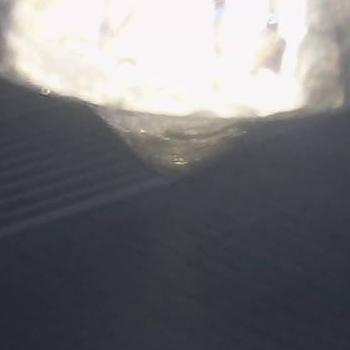
Flow rate: 252%